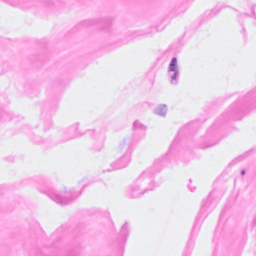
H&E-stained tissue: Breast